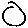
Label: circle